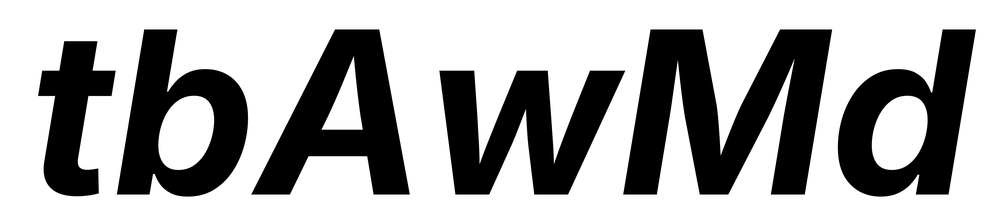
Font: Inter-Italic_Bold_Italic